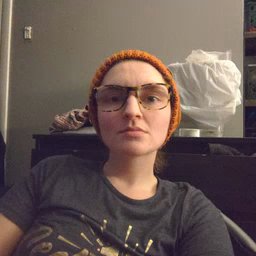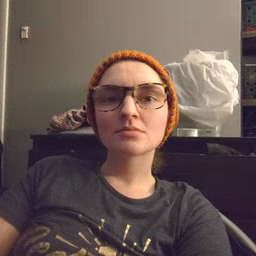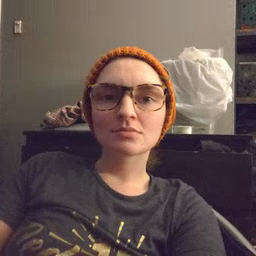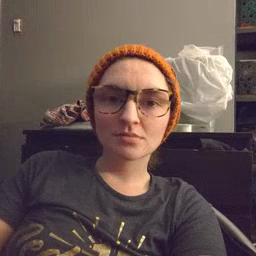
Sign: minemy